Field crop: maize
Growth stage: 2
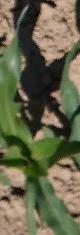
Species: maize